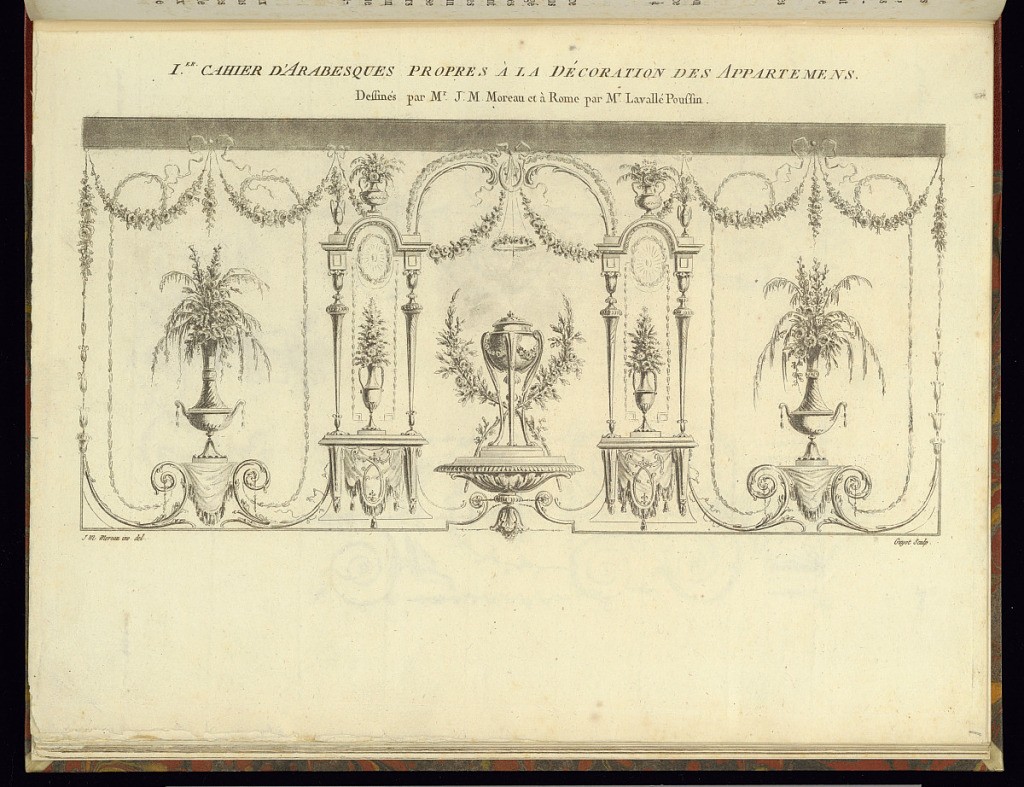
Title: Title Page
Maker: Jean-Michel Moreau le Jeune, French, 1741–1814
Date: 1788
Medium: Etching and aquatint on laid paper
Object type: Print
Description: Title page for a series of arabesque ornament designs. The title is lettered above a horizontal design featuring two large vases of flowers, two smaller vases of flowers, and a central perfume or incense burner framed by arches supported by columns and festoons of flowers with ribbons. The designs feature textiles, scrolling acanthus leaves, fleurons and rosette motifs. The plate is signed